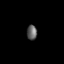
Tissue: lung
Cell type: Endothelial cells
Senescence score: 0.5696
Nuclear area (px): 146
Mean DAPI intensity: 98.103